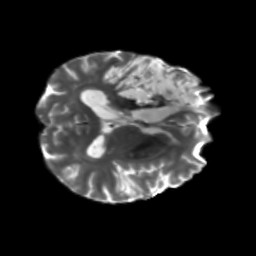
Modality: T2w
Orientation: axial
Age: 60
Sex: male
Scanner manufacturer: siemens
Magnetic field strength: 3 T
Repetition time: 5.25 s
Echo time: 0.08 s